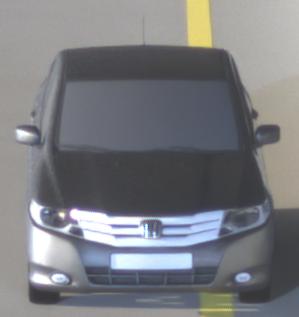
Make: Honda
Model: City
Detailed model: Gen. 6
Model produced from: 2008
Model produced until: 2013
Doors: 4
Color: gray
Road condition: dry road
Daytime: night
Contrast: high contrast